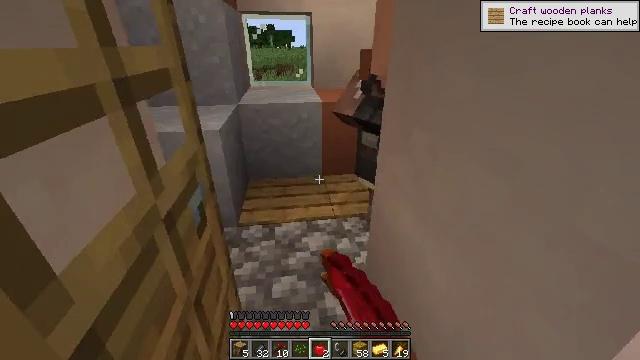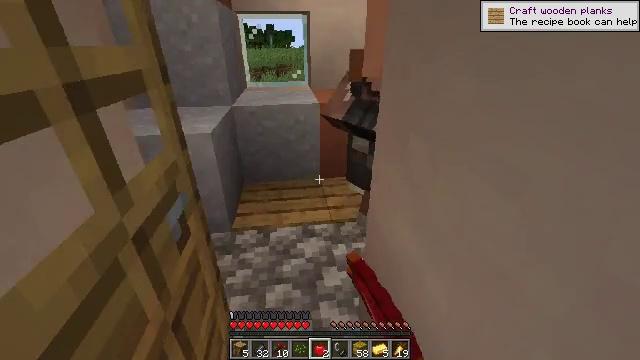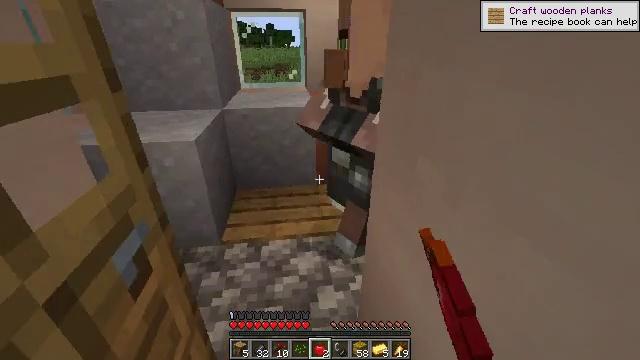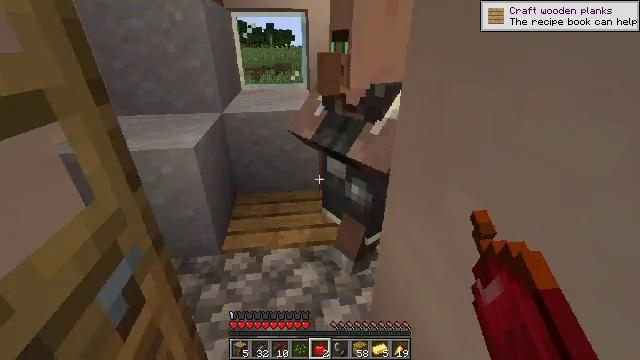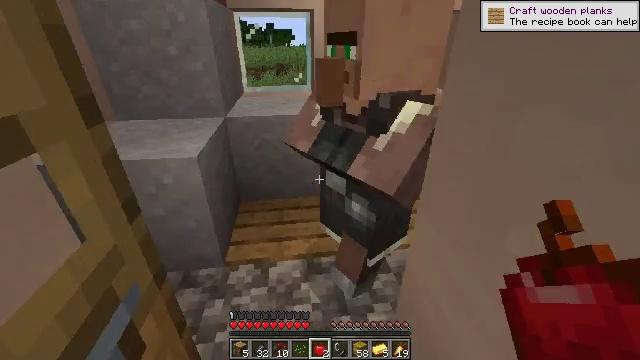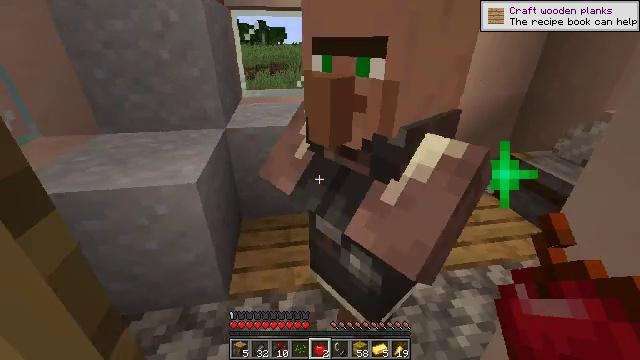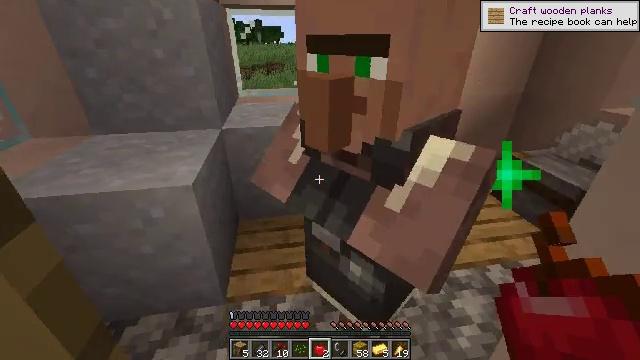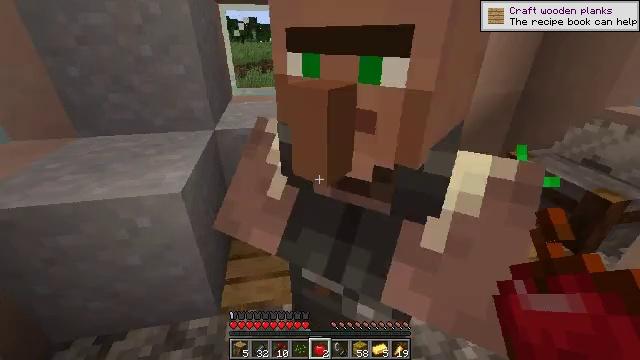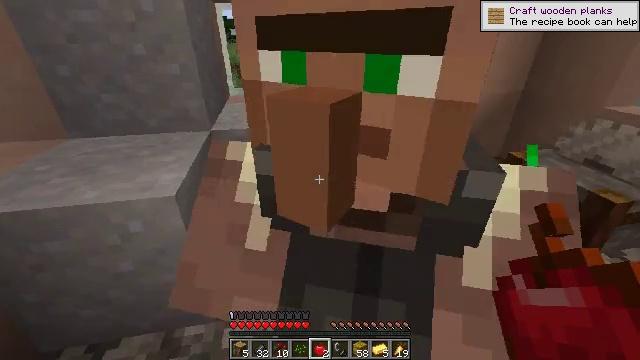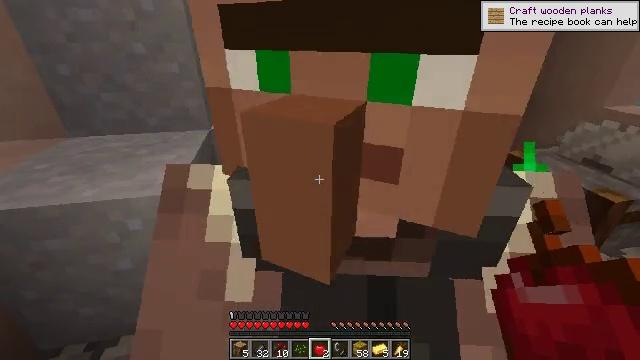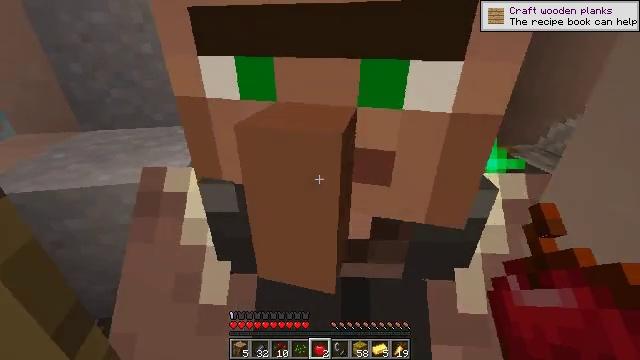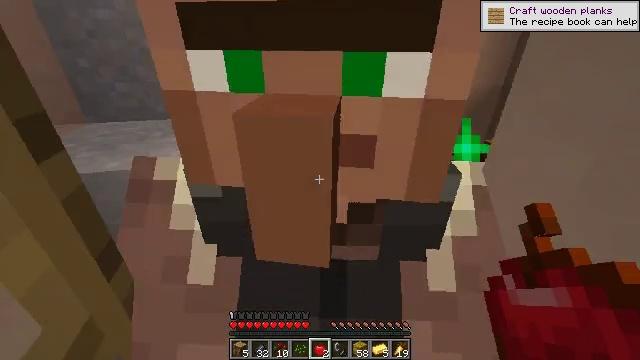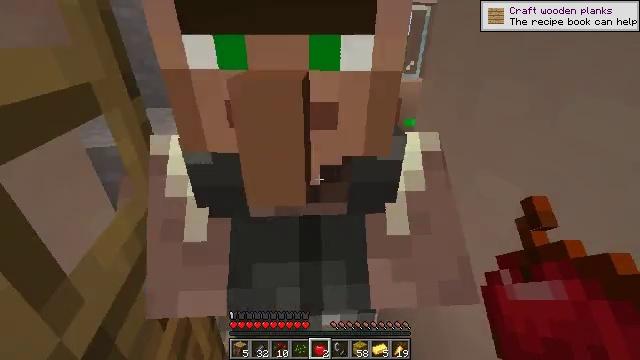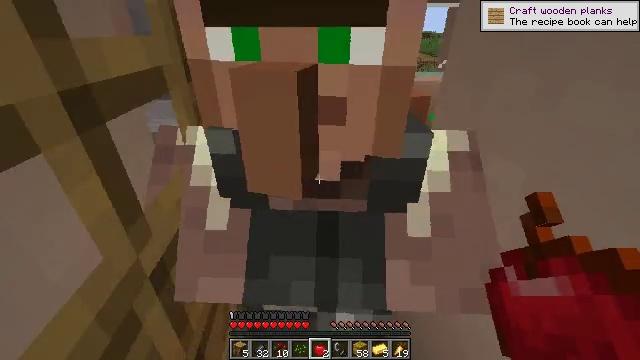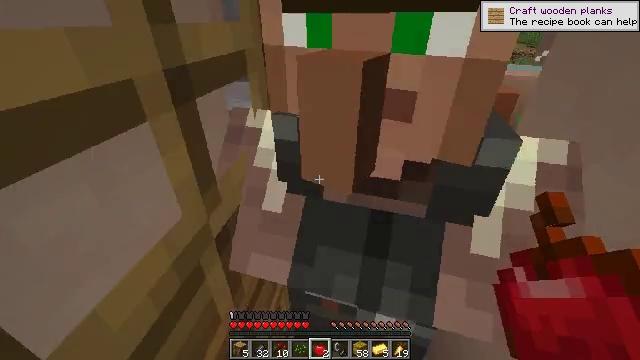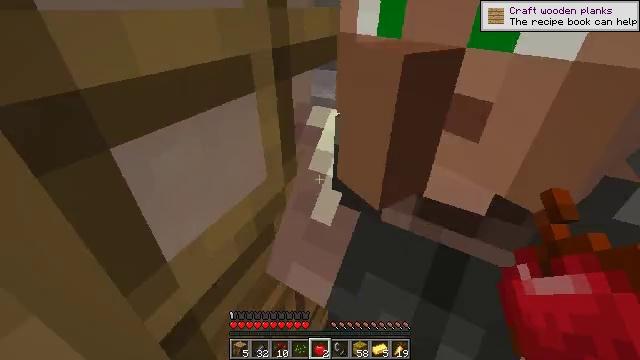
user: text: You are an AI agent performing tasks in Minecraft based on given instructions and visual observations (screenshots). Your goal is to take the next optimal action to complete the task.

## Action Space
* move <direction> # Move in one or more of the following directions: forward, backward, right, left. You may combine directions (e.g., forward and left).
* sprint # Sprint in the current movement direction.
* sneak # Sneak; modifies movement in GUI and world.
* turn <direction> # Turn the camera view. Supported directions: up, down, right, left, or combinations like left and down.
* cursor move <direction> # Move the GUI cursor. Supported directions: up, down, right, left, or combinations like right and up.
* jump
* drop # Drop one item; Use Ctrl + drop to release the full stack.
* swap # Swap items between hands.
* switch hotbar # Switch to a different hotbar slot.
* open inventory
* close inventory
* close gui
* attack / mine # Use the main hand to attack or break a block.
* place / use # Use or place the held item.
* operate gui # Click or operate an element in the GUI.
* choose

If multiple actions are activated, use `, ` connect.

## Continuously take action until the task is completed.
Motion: motion action
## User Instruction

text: Gather clay blocks.
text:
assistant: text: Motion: move forward and move right
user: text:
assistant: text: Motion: move forward and move right
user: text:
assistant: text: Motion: move forward and move left
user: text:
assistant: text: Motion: move forward and move left
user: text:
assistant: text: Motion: move forward and move left, turn right
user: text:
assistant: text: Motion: move left
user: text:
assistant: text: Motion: no_op
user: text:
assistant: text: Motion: no_op
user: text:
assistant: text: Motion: move back
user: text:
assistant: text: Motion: move back
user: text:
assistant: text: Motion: move back
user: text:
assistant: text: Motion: no_op
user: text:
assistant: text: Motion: turn left
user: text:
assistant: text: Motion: turn left and down
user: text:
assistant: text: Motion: turn left and down
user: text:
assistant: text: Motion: move back, turn left
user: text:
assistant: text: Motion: move back, turn left
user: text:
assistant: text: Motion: move back, use / place
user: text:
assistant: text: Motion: turn up, use / place
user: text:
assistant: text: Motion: turn right, use / place
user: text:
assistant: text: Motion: no_op
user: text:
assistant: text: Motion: no_op
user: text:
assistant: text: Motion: turn right
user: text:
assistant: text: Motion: turn right
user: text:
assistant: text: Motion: no_op
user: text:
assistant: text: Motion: move forward
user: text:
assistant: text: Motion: move forward
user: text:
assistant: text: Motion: turn left
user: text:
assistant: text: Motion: turn left
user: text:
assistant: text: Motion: turn left and down